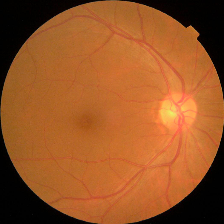
Diabetic retinopathy grade: No DR